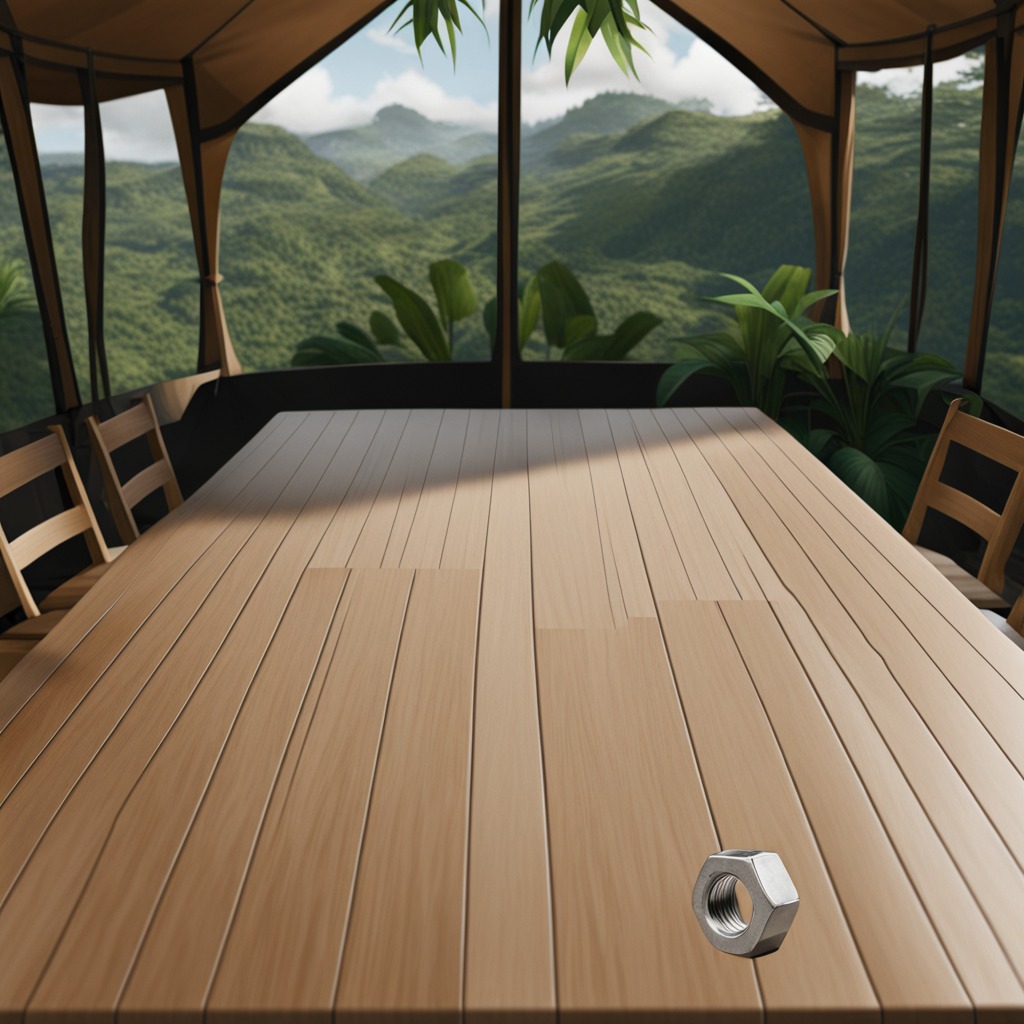
A metal nut is lying on a wooden table inside a jungle field workshop tent.